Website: lowes
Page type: order-tracking
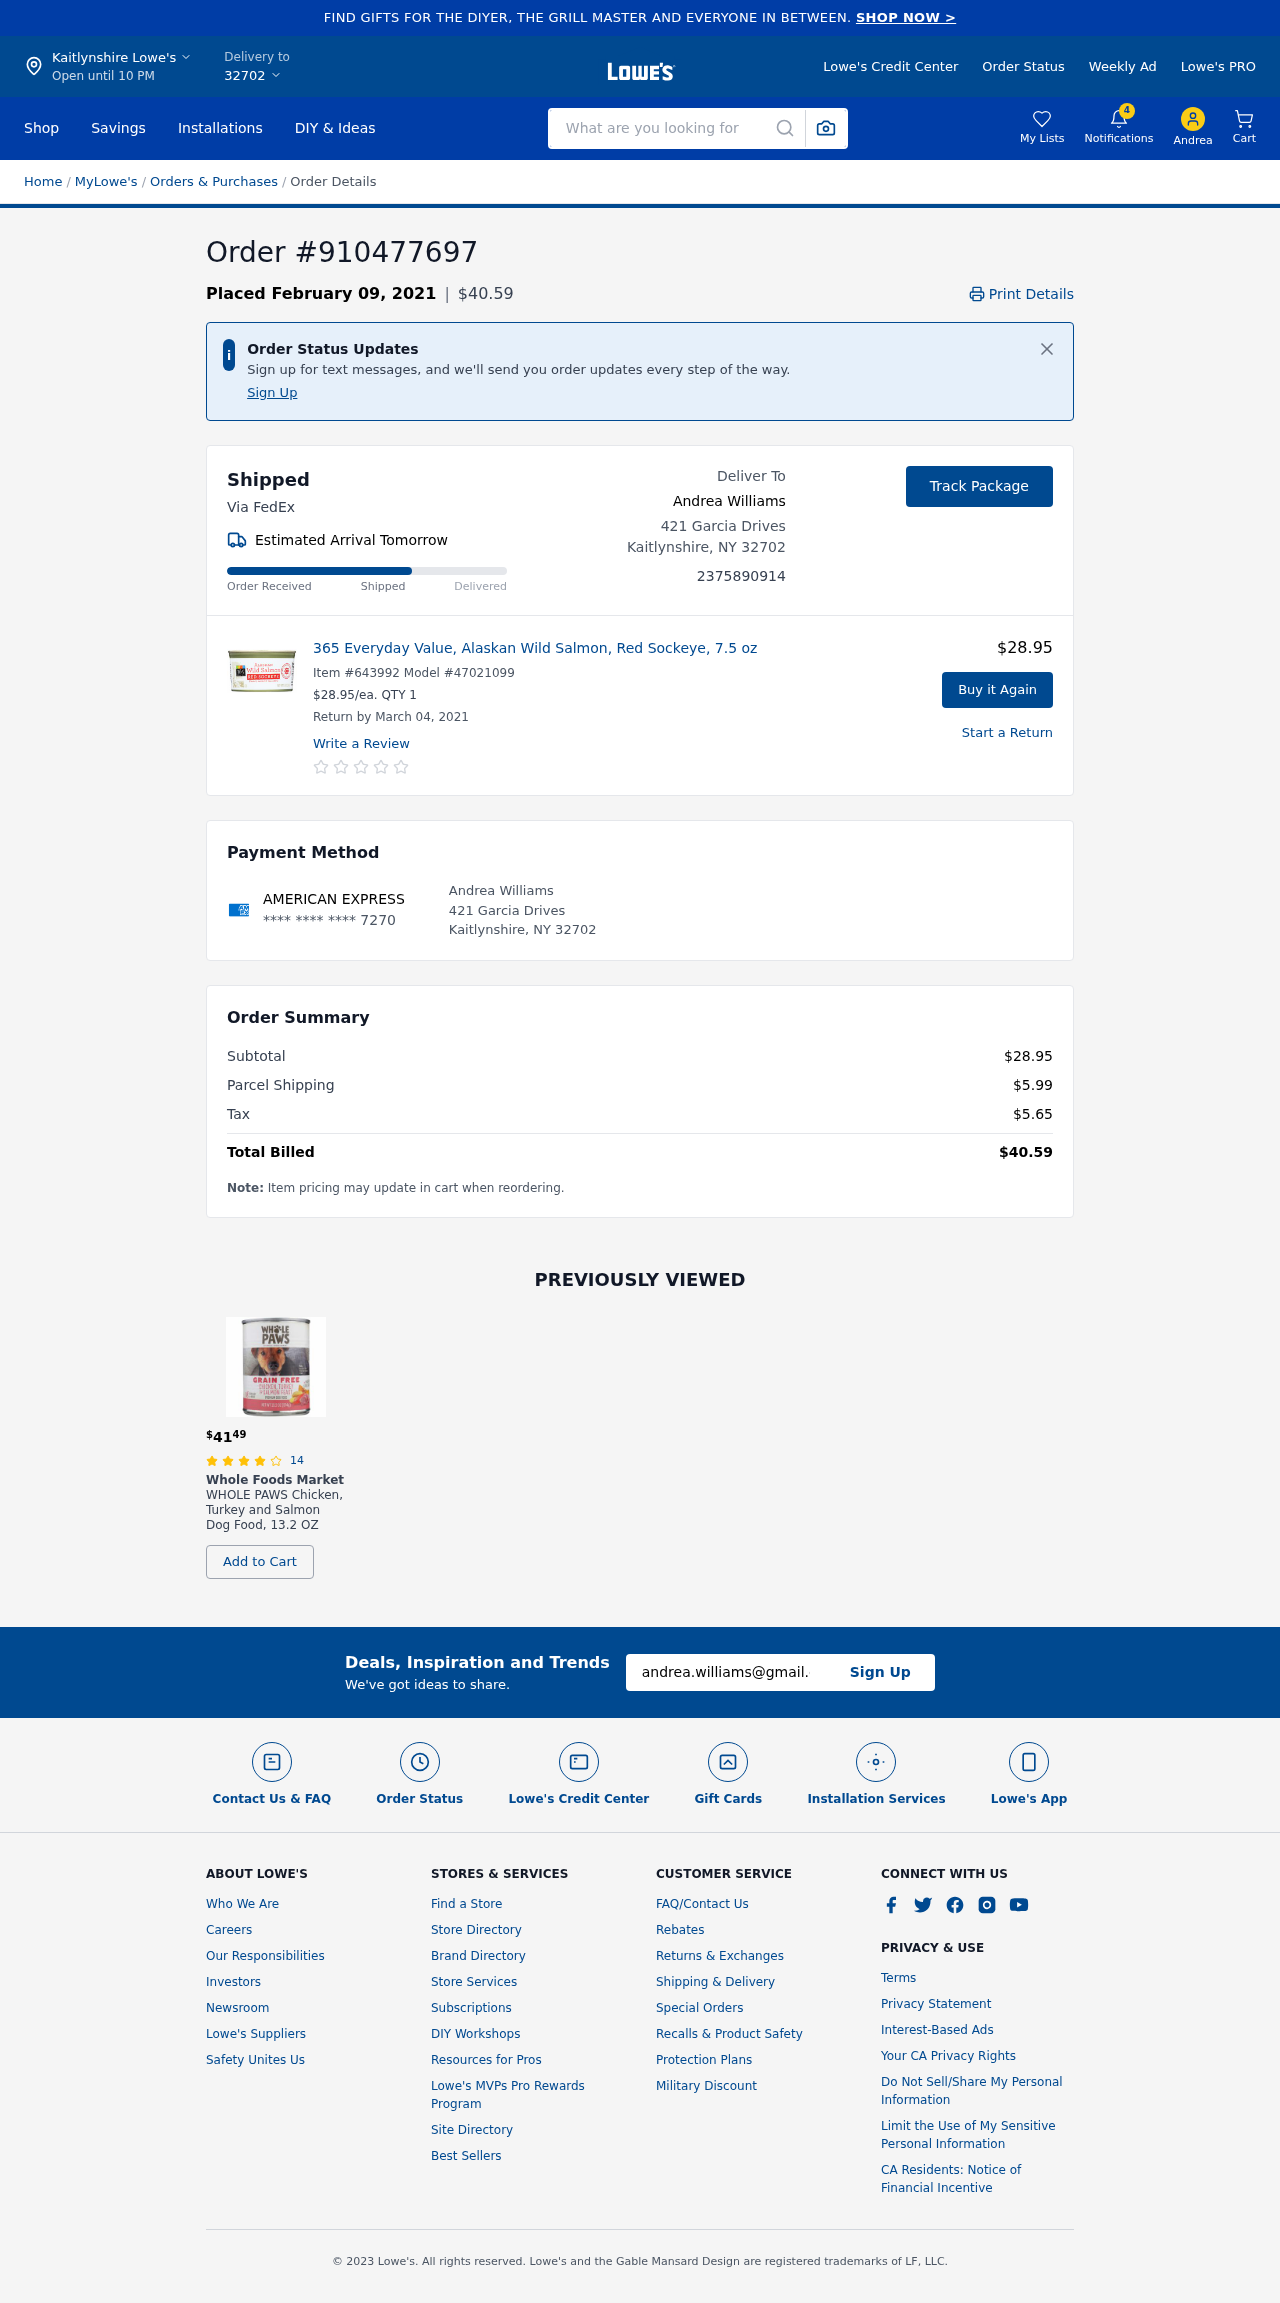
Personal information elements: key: PII_CARD_LAST4
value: **** **** **** 7270
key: PII_CARD_TYPE
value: AMERICAN EXPRESS
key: PII_CITY
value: Kaitlynshire Lowe's
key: PII_CITY_STATE_ZIP
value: Kaitlynshire, NY 32702
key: PII_EMAIL
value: andrea.williams@gmail.com
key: PII_FIRSTNAME
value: Andrea
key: PII_FULLNAME
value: Andrea Williams
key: PII_PHONE
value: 2375890914
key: PII_POSTCODE
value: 32702
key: PII_STREET
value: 421 Garcia Drives
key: PII_FULLNAME2
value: Andrea Williams
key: PII_STREET2
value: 421 Garcia Drives
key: PII_CITY_STATE_ZIP2
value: Kaitlynshire, NY 32702
Product elements: key: PRODUCT1_NAME
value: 365 Everyday Value, Alaskan Wild Salmon, Red Sockeye, 7.5 oz
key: PRODUCT1_PRICE
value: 28.95
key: PRODUCT1_QUANTITY
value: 1
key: PRODUCT2_BRAND
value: Whole Foods Market
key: PRODUCT2_NAME
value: WHOLE PAWS Chicken, Turkey and Salmon Dog Food, 13.2 OZ
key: PRODUCT2_NUM_RATINGS
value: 14
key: PRODUCT2_PRICE
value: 41.49
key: PRODUCT2_RATING
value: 4
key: PRODUCT1_ITEM
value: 643992
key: PRODUCT1_MODEL
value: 47021099
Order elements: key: ORDER_ID
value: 910477697
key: ORDER_DATE
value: Placed February 09, 2021
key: ORDER_TOTAL
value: $40.59
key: ORDER_DELIVERY_DATE
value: Estimated Arrival Tomorrow
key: ORDER_RETURN_BY_DATE
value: Return by March 04, 2021
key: ORDER_SUBTOTAL
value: $28.95
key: ORDER_SHIPPING_COST
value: $5.99
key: ORDER_TAX
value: $5.65
Search elements: key: HEADER_SEARCH
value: What are you looking for
Other elements: key: NOTIFICATION_COUNT
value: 4